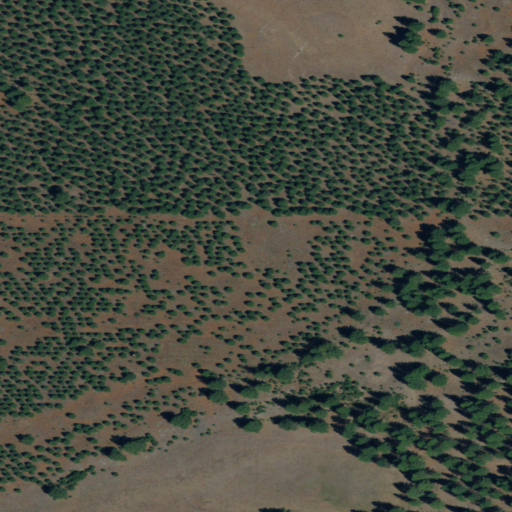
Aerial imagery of plain(s) in California named Sand Flat containing evergreen forest, shrub, grassland, herbaceous wetlands, and woody wetlands